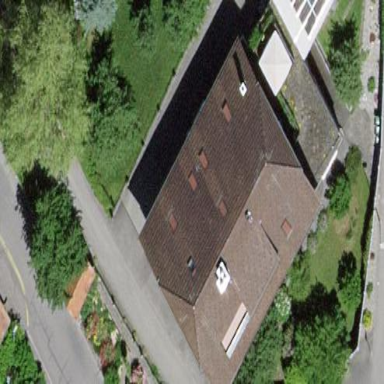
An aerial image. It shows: Detached building.